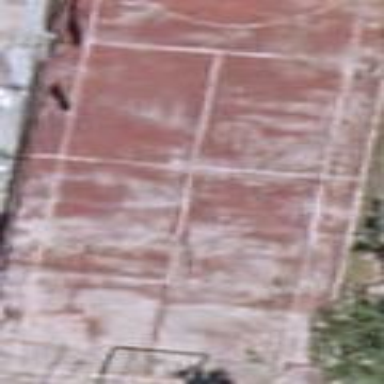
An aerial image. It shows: Tennis court on pitch.